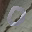
Label: 0